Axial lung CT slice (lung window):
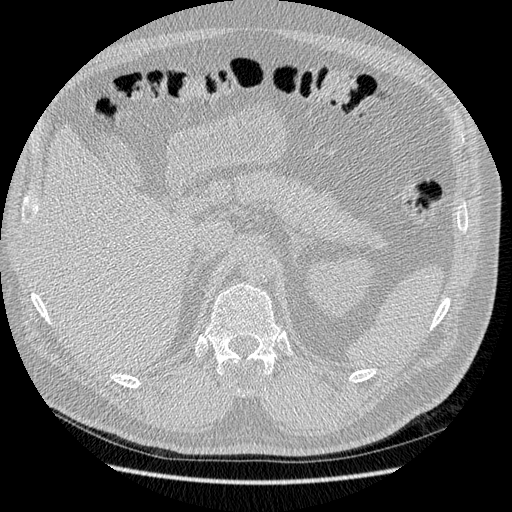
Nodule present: no